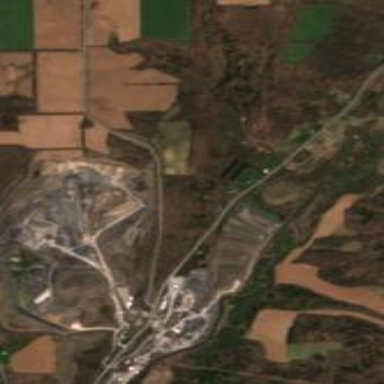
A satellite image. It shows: Quarry area.